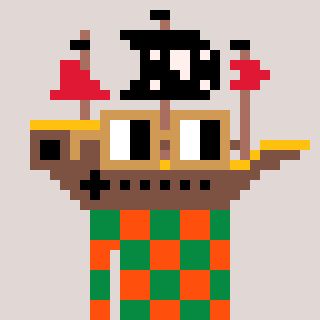
a pixel art character with square brown glasses, a pirateship-shaped head and a orange-colored body on a warm background